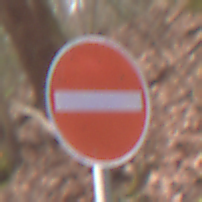
Verkehrszeichen: VerbotDerEinfahrt
Umgebung: Outdoor, Nature
Tageszeit: Midday
Wetter: Overcast
Licht: Natural
Jahreszeit: Autumn
Kontrast: LowContrast